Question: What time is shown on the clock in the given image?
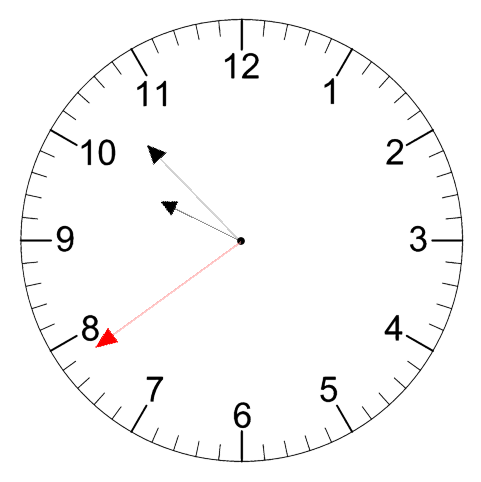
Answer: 09:52:39